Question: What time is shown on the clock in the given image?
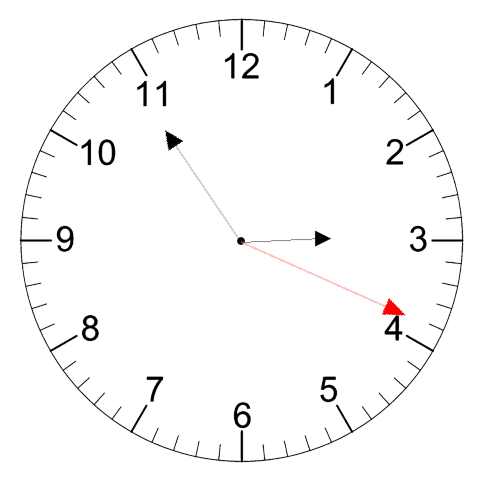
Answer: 02:54:19